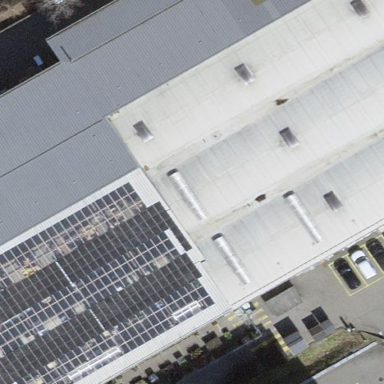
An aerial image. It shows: Industrial building.